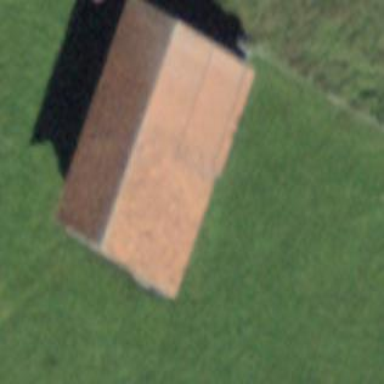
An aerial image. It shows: Rural barn.